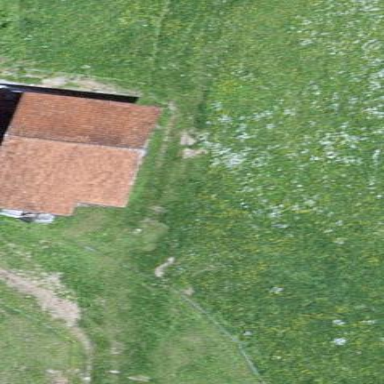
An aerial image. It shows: Shed.